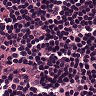
Metastatic tissue present: no